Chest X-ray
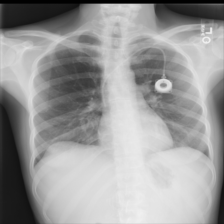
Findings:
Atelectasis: negative
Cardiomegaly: negative
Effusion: negative
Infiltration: negative
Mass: negative
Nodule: negative
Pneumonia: negative
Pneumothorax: negative
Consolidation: negative
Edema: negative
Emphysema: negative
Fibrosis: negative
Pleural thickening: negative
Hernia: negative